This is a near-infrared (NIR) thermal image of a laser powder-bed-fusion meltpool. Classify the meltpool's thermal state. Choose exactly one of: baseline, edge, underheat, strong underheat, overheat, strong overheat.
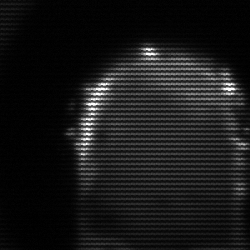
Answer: baseline